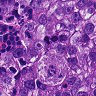
Metastatic tissue present: yes